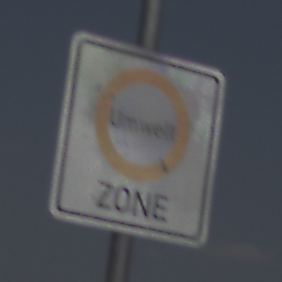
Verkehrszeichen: BeginnUmweltzone
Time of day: MorningAfternoon
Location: Outdoor (Nature)
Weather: PartlyCloudy
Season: NotSpecified
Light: Natural